Question: I am trying to create a simple GUI program with Python, but I am having trouble aligning the labels of my program so that the first letter of each word lines up with one another. I tried to use 'anchor="nw"' and 'anchor="w"', but these did not seem to do the trick. I am also having a hard time getting the entry boxes to align with each other. My code as well as the expected GUI are attached. If anyone has suggestions, please let me know.
'''
import tkinter
class Loan:
def __init__(self):
#Create main Window
self.main_window = tkinter.Tk()
self.main_window.title("Loan Calculator")
#Create the six frames
self.intRate_frame = tkinter.Frame(self.main_window)
self.numYears_frame = tkinter.Frame(self.main_window)
self.loanAmount_frame = tkinter.Frame(self.main_window)
self.monthlyPayment_frame = tkinter.Frame(self.main_window)
self.totalPayment_frame = tkinter.Frame(self.main_window)
self.button_frame = tkinter.Frame(self.main_window)
# Create and pack the widgets for interest rate
self.intRate_label = tkinter.Label(self.intRate_frame, text='Annual Interest Rate', anchor="w")
self.intRate_entry = tkinter.Entry(self.intRate_frame, width=20)
self.intRate_label.pack(side='left')
self.intRate_entry.pack(side='left')
#Create and pack the widgets for number of years
self.numYears_label = tkinter.Label(self.numYears_frame, text='Number of Years', anchor = "w")
self.numYears_entry = tkinter.Entry(self.numYears_frame, width=20)
self.numYears_label.pack(side='left')
self.numYears_entry.pack(side='left')
#Create and pack the widgets for loan Amount
self.loanAmount_label = tkinter.Label(self.loanAmount_frame, text='Loan Amount', anchor = "nw")
self.loanAmount_entry = tkinter.Entry(self.loanAmount_frame, width=20)
self.loanAmount_label.pack(side='left')
self.loanAmount_entry.pack(side='left')
#Create and pack the widgets for monthly payment
self.result_label = tkinter.Label(self.monthlyPayment_frame, text='Monthly Payment', anchor="w")
self.monthlyPayment = tkinter.StringVar() # To update avg_label
self.monthlyPayment_label = tkinter.Label(self.monthlyPayment_frame, textvariable=self.monthlyPayment)
self.result_label.pack(side='left')
self.monthlyPayment_label.pack(side='left')
#Create and pack the widgets for total payment
self.result2_label = tkinter.Label(self.totalPayment_frame, text='Total Payment', anchor="w")
self.totalPayment = tkinter.StringVar() # To update avg_label
self.totalPayment_label = tkinter.Label(self.totalPayment_frame, textvariable=self.totalPayment)
self.result2_label.pack(side='left')
self.totalPayment_label.pack(side='left')
#Create and pack the widgets for the button widgets
self.compute_button = tkinter.Button(self.button_frame, text='Compute Payment', command=self.calc)
self.compute_button.pack(side='left')
self.intRate_frame.pack()
self.numYears_frame.pack()
self.loanAmount_frame.pack()
self.monthlyPayment_frame.pack()
self.totalPayment_frame.pack()
self.button_frame.pack()
tkinter.mainloop()
def calc(self):
#Get
self.intRate = float(self.intRate_entry.get())
self.numYears = float(self.numYears_entry.get())
self.loanAmount = float(self.loanAmount_entry.get())
#Calculations
monthlyIntRate = self.intRate / 1200
monthlyPayment = self.loanAmount * monthlyIntRate/(1 - (1 / (1 + [enter image description here][1]monthlyIntRate) ** (self.numYears * 12)))
totalPayment = self.monthlyPayment * self.numYears * 12 #calculates the total payment
self.monthlyPayment.set(self.monthlyPayment)
self.totalPayment.set(self.totalPayment)
loan1 = Loan()
'''
Expected GUI:

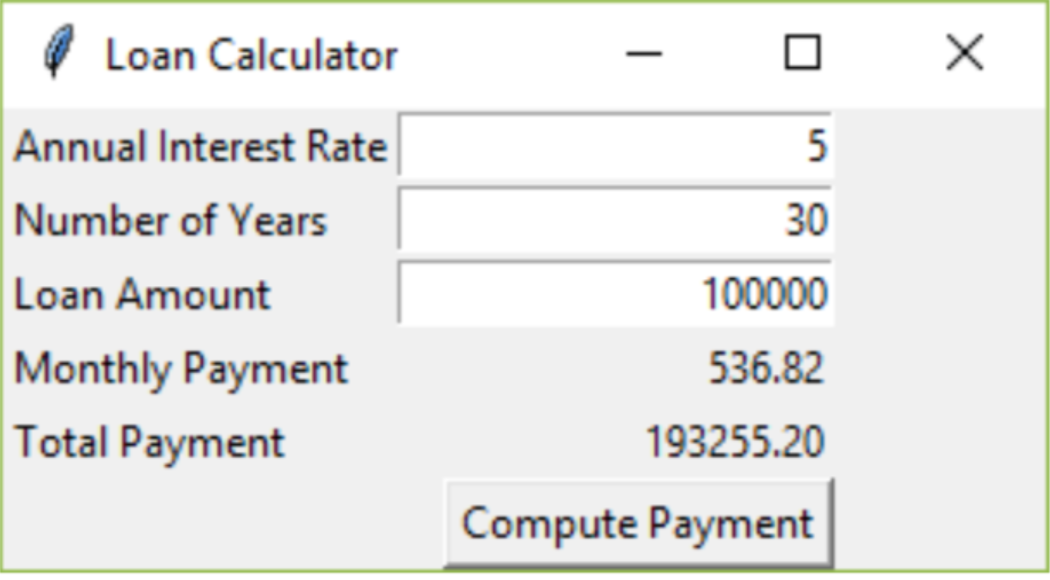
Answer: The main problem originates from the frames you used: they are never packed. So pack them and set this option: 'fill='both''.
You also did mistakes when, sometimes, you pack two widgets of the same frame to 'left' instead of setting one of them to the 'left' and the other to the 'right'.
You also need to use the 'justify='right'' for the text to show in the right inside each entry widget.
Here is your code (need to be cleaned) with the demo:
'''
import tkinter
class Loan:
def __init__(self):
#Create main Window
self.main_window = tkinter.Tk()
self.main_window.title("Loan Calculator")
#Create the six frames
self.intRate_frame = tkinter.Frame(self.main_window)
self.intRate_frame.pack()
self.numYears_frame = tkinter.Frame(self.main_window)
self.numYears_frame.pack(fill='both')
self.loanAmount_frame = tkinter.Frame(self.main_window)
self.loanAmount_frame.pack(fill='both')
self.monthlyPayment_frame = tkinter.Frame(self.main_window)
self.monthlyPayment_frame.pack(fill='both')
self.totalPayment_frame = tkinter.Frame(self.main_window)
self.totalPayment_frame.pack(fill='both')
self.button_frame = tkinter.Frame(self.main_window)
self.button_frame.pack(fill='both')
# Create and pack the widgets for interest rate
self.intRate_label = tkinter.Label(self.intRate_frame, text='Annual Interest Rate', anchor="w")
self.intRate_entry = tkinter.Entry(self.intRate_frame, width=20, justify='right')
self.intRate_label.pack(side='left')
self.intRate_entry.pack(side='left')
#Create and pack the widgets for number of years
self.numYears_label = tkinter.Label(self.numYears_frame, text='Number of Years')
self.numYears_entry = tkinter.Entry(self.numYears_frame, justify='right')
self.numYears_label.pack(side='left')
self.numYears_entry.pack(side='right')
#Create and pack the widgets for loan Amount
self.loanAmount_label = tkinter.Label(self.loanAmount_frame, text='Loan Amount', anchor = "nw")
self.loanAmount_entry = tkinter.Entry(self.loanAmount_frame, width=20, justify='right')
self.loanAmount_label.pack(side='left')
self.loanAmount_entry.pack(side='right')
#Create and pack the widgets for monthly payment
self.result_label = tkinter.Label(self.monthlyPayment_frame, text='Monthly Payment', anchor="w")
self.monthlyPayment = tkinter.StringVar()
self.monthlyPayment_label = tkinter.Label(self.monthlyPayment_frame, textvariable=self.monthlyPayment)
self.result_label.pack(side='left')
self.monthlyPayment_label.pack(side='right')
#Create and pack the widgets for total payment
self.result2_label = tkinter.Label(self.totalPayment_frame, text='Total Payment', anchor="w")
self.totalPayment = tkinter.StringVar()
self.totalPayment_label = tkinter.Label(self.totalPayment_frame, textvariable=self.totalPayment)
self.result2_label.pack(side='left')
self.totalPayment_label.pack(side='left')
#Create and pack the widgets for the button widgets
self.compute_button = tkinter.Button(self.button_frame, text='Compute Payment', command=self.calc)
self.compute_button.pack(side='right')
self.intRate_frame.pack()
self.numYears_frame.pack()
self.loanAmount_frame.pack()
self.monthlyPayment_frame.pack()
self.totalPayment_frame.pack()
self.button_frame.pack()
tkinter.mainloop()
def calc(self):
#Get
self.intRate = float(self.intRate_entry.get())
self.numYears = float(self.numYears_entry.get())
self.loanAmount = float(self.loanAmount_entry.get())
#Calculations
monthlyIntRate = self.intRate / 1200
monthlyPayment = self.loanAmount * monthlyIntRate/(1 - (1 / (1 + monthlyIntRate) ** (self.numYears * 12)))
totalPayment = self.monthlyPayment * self.numYears * 12 #calculates the total payment
self.monthlyPayment.set(self.monthlyPayment)
self.totalPayment.set(self.totalPayment)
loan1 = Loan()
'''
Demo (on Ubuntu):
<URL>